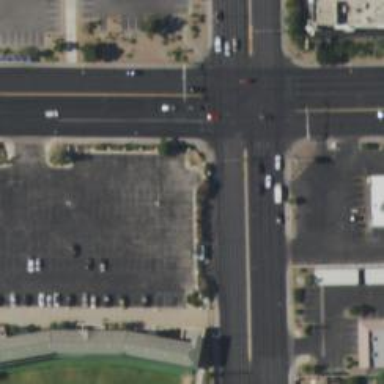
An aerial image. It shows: Solid stop line on the road marking.